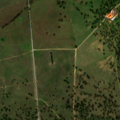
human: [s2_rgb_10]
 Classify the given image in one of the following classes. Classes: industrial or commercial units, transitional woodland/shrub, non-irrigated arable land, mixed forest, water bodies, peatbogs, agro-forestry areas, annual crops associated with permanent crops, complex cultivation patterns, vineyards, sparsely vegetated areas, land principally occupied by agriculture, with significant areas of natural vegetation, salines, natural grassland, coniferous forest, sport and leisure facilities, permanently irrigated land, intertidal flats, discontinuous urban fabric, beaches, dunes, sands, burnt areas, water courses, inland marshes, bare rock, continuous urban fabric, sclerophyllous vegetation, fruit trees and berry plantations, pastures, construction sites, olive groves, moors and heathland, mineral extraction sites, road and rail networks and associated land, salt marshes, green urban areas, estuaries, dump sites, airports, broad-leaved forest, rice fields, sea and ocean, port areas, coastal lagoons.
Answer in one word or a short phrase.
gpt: pastures, agro-forestry areas